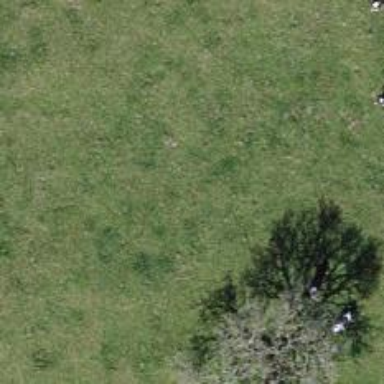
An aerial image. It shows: Single tag "natural: tree."